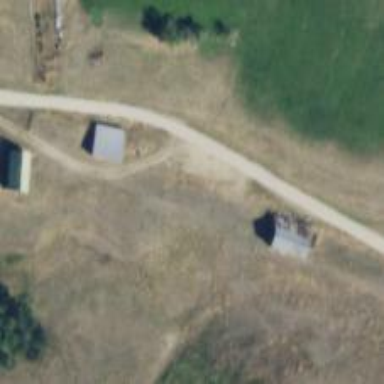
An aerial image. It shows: Driveway leading to service road.